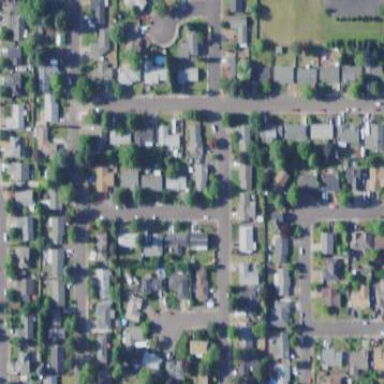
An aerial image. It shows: Residential area composed of single-family homes.